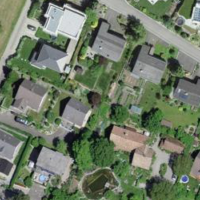
EUNIS habitat code: 54
Species observed at this site:
Salvia pratensis